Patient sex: M
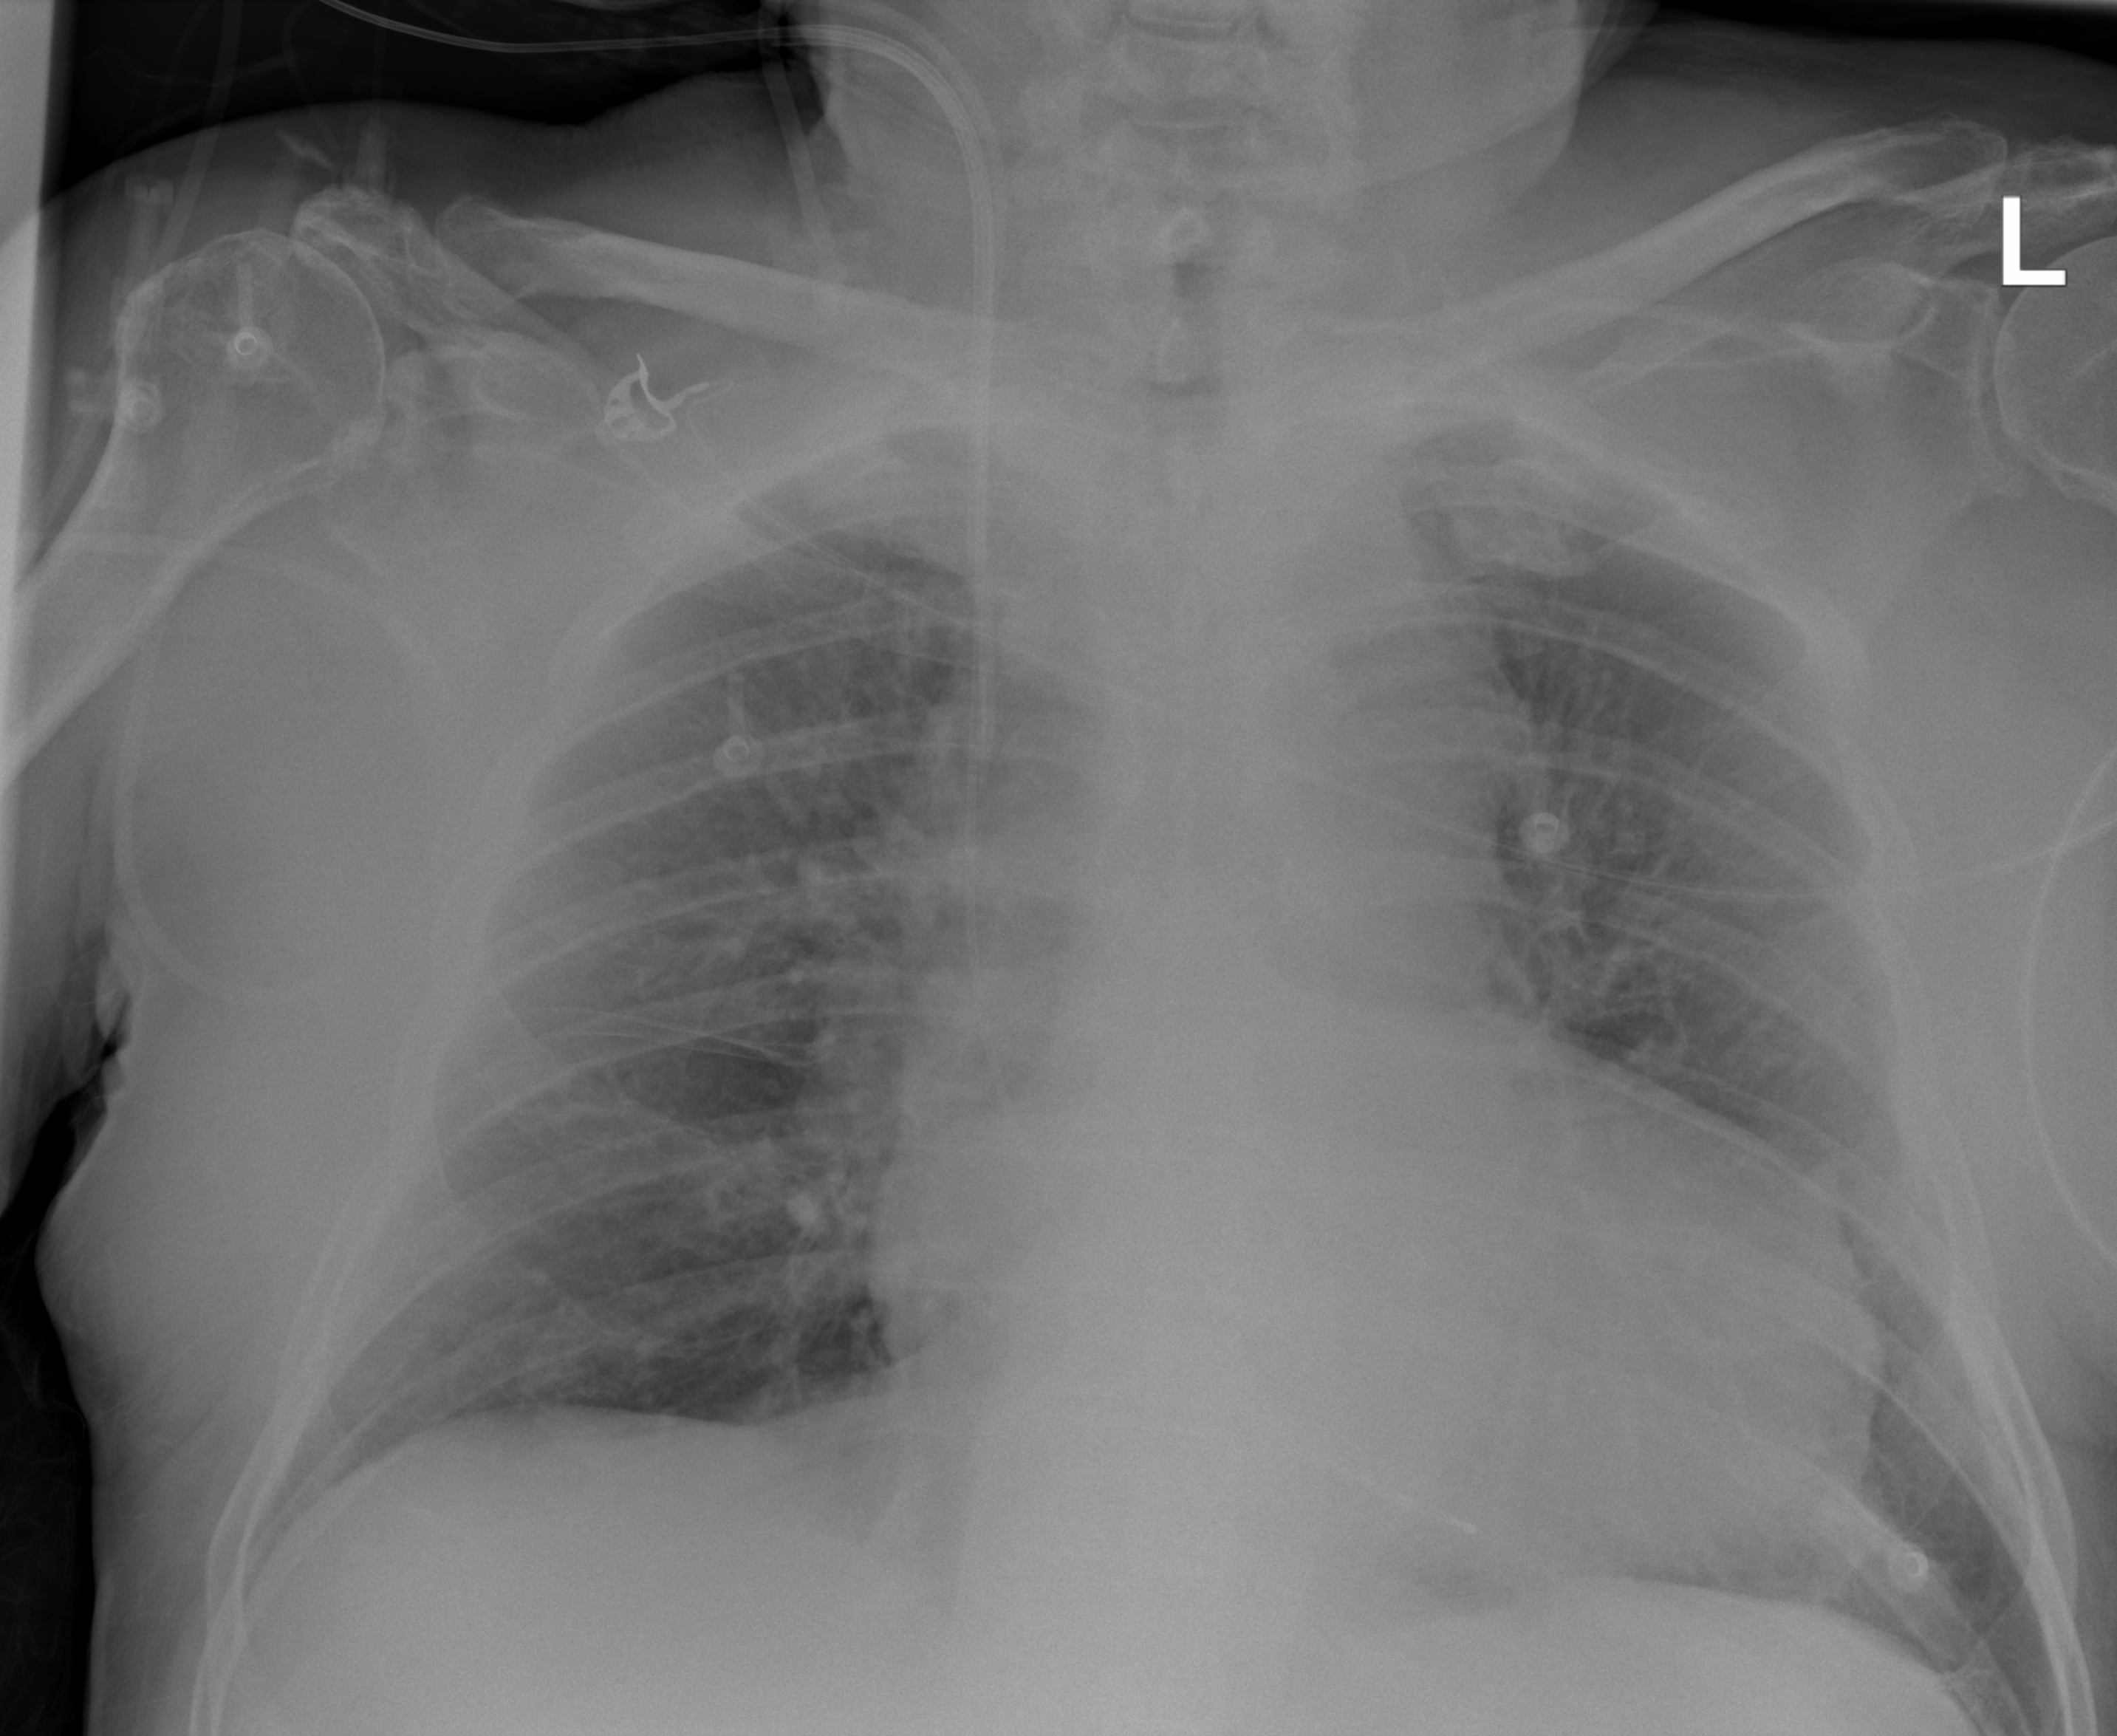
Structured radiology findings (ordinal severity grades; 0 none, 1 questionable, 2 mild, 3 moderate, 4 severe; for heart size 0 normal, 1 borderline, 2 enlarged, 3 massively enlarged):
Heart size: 2
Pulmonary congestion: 2
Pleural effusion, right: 0
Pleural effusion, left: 0
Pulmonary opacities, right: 0
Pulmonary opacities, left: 0
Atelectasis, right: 2
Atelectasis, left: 2